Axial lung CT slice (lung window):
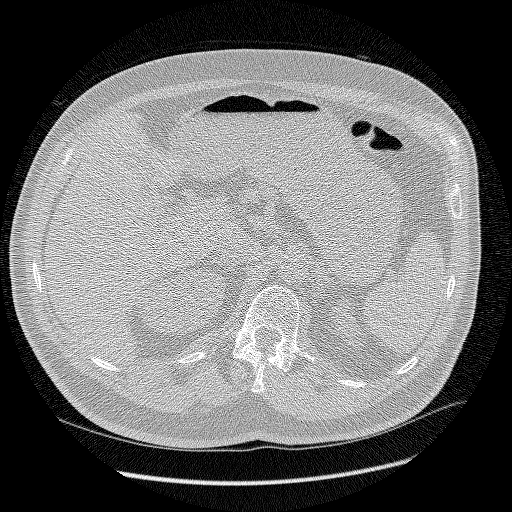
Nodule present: no